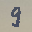
Label: 9